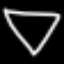
Label: diamond